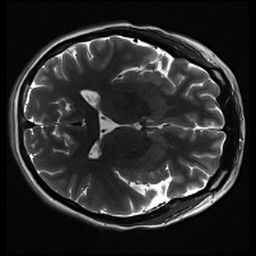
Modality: inplaneT2
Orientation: axial